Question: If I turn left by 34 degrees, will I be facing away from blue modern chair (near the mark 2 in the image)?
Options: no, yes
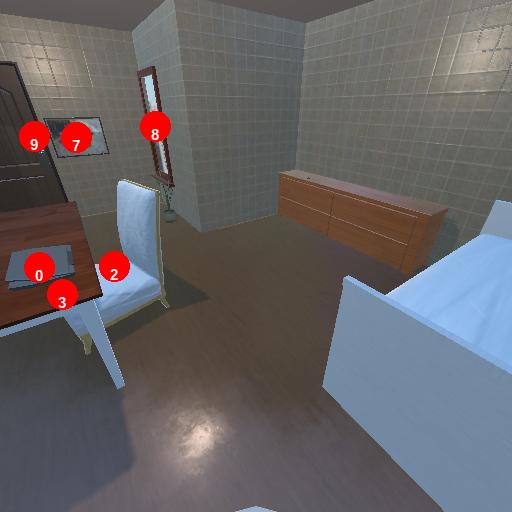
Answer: no